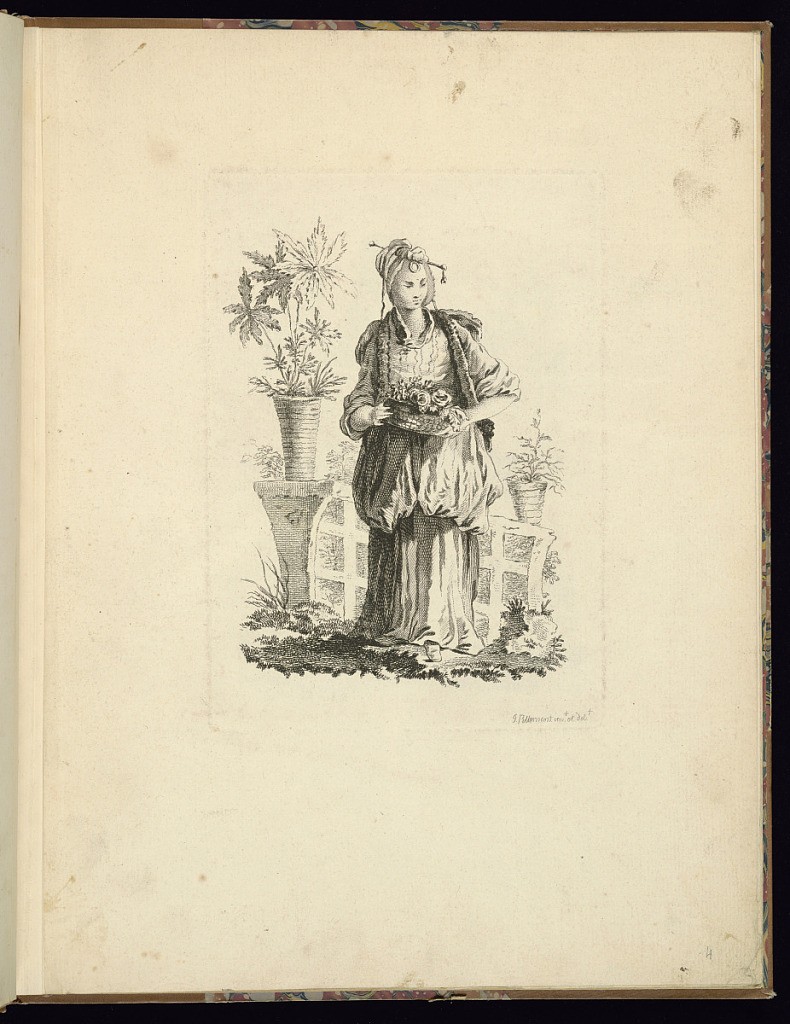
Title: Woman with Flowers
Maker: Jean-Baptiste Pillement, French, 1728–1808
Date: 1758
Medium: Etching on laid paper
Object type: Print
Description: Plate from a series of chinoiserie prints depicting figures in landscapes. A woman stands in a landscape holding a shallow basket of flowers. Behind her, part of fence or wall with two pots with plants. The plate is signed.